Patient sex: F
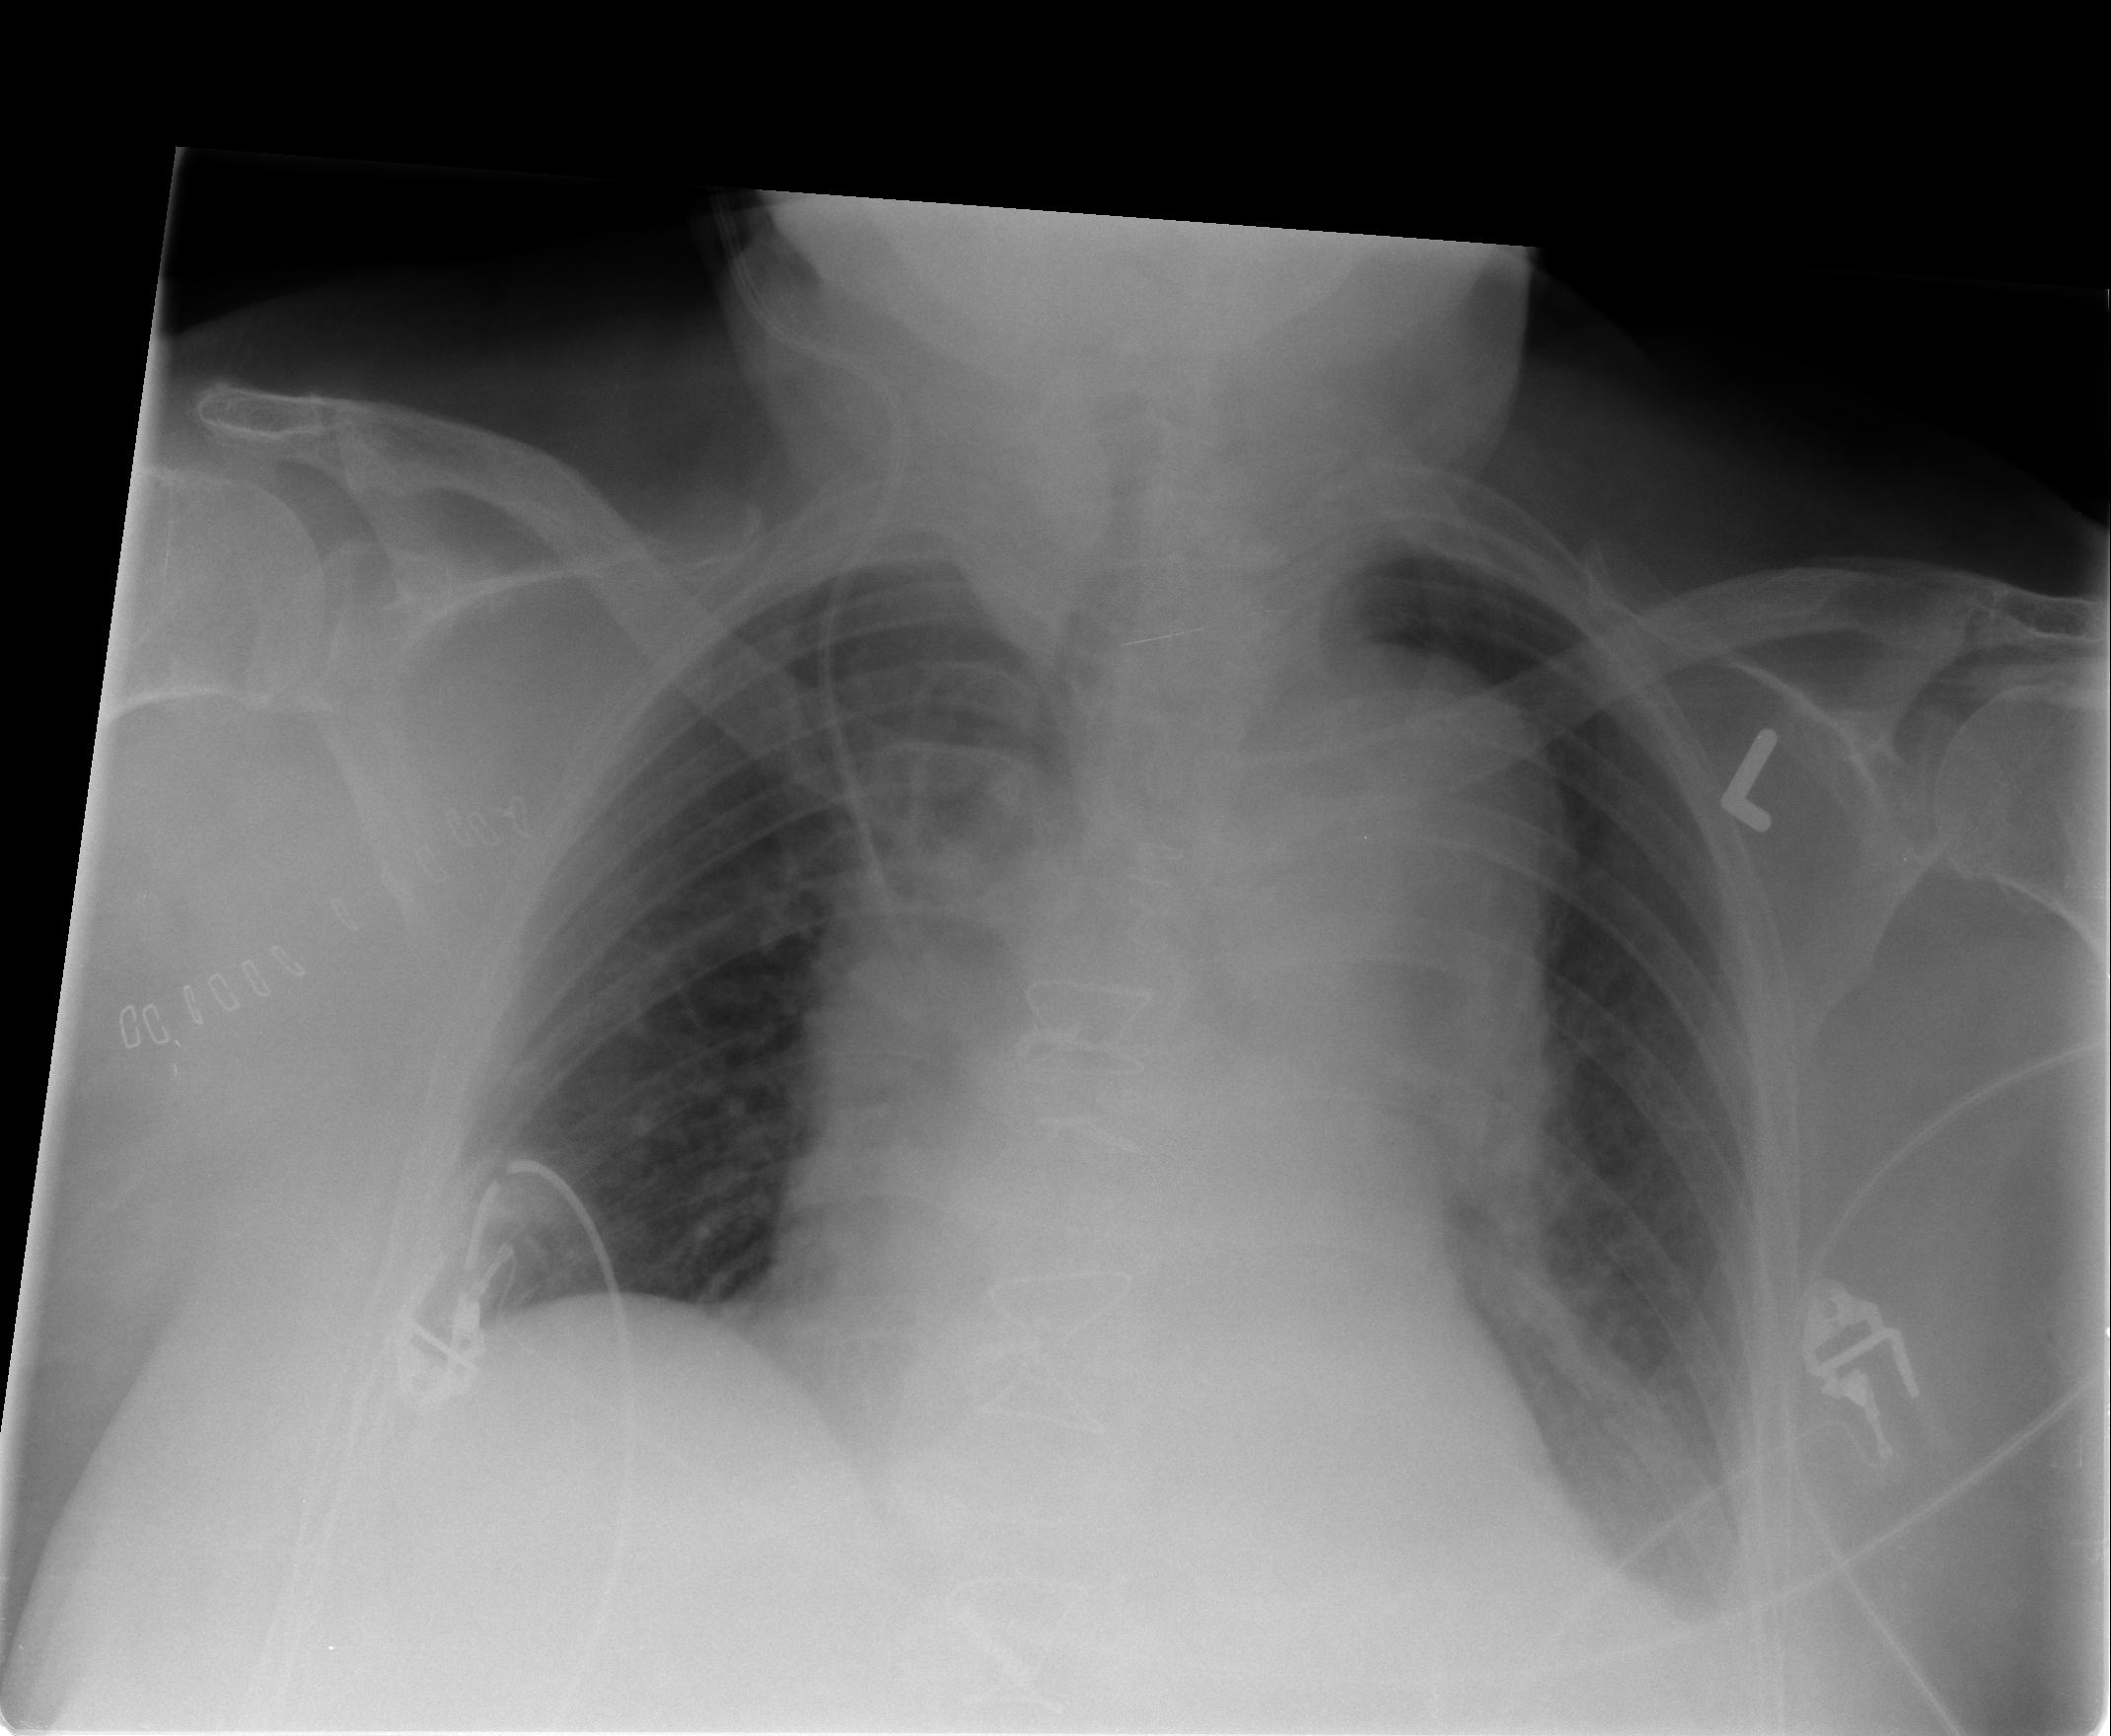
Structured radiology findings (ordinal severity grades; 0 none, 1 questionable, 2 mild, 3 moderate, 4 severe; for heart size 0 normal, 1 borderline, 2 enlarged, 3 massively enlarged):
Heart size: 2
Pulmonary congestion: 0
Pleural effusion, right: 0
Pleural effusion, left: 2
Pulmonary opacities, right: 0
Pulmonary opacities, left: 0
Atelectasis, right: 2
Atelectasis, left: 2